Interaction volume radius: 5 \u00c5
Interaction volume height: 25 \u00c5
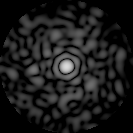
Disorder parameter: 0.8371